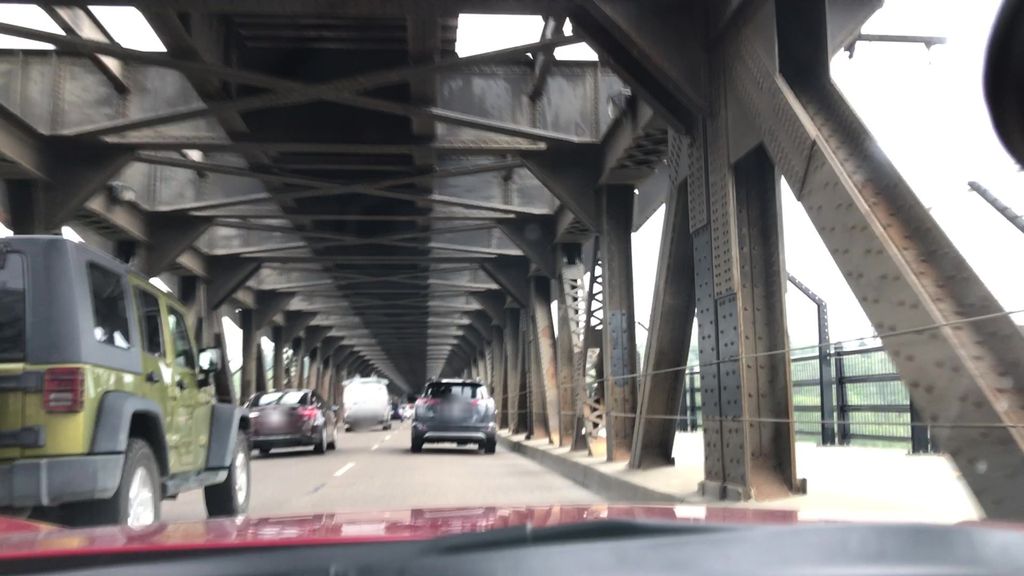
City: edmonton